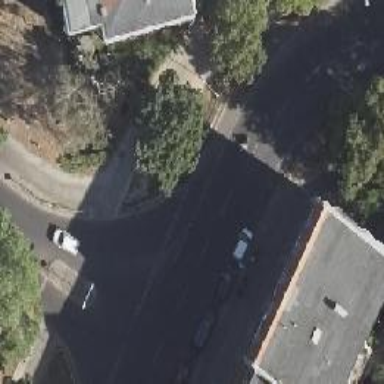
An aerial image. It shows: Tertiary road with asphalt surface. There are separate lanes for cycling on the left and sidewalks on both sides.